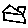
Label: house